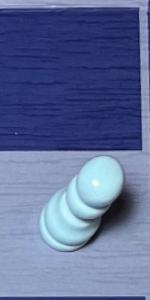
Label: Pawn_White